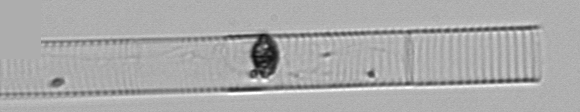
Label: Dactyliosolen_blavyanus